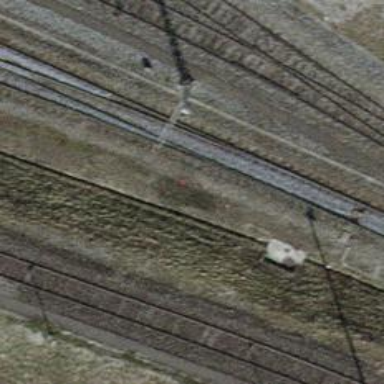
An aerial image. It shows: Railway switch.